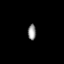
Tissue: lung
Cell type: Epithelial cells
Senescence score: 0.1401
Nuclear area (px): 124
Mean DAPI intensity: 147.669